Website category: university
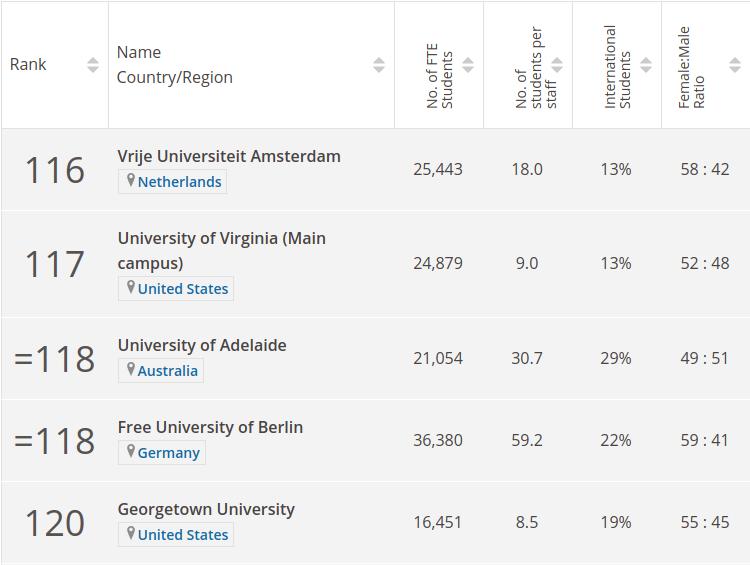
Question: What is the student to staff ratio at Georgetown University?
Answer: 8.5

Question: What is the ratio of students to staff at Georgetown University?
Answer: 8.5

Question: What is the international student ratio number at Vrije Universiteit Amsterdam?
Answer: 13%

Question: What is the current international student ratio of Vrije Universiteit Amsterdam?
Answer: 13%

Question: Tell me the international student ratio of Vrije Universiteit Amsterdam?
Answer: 13%

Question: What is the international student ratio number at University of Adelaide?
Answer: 29%

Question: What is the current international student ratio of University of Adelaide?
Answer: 29%

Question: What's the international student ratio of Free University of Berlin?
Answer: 22%

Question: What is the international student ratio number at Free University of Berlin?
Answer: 22%

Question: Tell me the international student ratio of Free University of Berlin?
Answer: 22%

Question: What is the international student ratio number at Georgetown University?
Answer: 19%

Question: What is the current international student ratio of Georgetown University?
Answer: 19%

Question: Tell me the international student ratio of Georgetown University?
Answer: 19%

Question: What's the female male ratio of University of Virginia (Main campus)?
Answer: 52 : 48

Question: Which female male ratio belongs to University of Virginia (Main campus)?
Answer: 52 : 48

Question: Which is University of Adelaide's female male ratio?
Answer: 49 : 51

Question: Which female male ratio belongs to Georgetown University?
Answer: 55 : 45

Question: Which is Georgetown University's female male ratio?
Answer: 55 : 45

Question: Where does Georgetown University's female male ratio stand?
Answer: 55 : 45

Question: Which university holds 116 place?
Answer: Vrije Universiteit Amsterdam

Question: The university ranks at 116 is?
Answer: Vrije Universiteit Amsterdam

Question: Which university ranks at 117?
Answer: University of Virginia (Main campus)

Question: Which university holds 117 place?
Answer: University of Virginia (Main campus)

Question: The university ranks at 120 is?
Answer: Georgetown University

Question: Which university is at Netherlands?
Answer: Vrije Universiteit Amsterdam

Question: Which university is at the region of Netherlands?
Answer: Vrije Universiteit Amsterdam

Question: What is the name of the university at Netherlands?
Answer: Vrije Universiteit Amsterdam

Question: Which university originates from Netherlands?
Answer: Vrije Universiteit Amsterdam

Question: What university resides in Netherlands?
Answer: Vrije Universiteit Amsterdam

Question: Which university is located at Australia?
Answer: University of Adelaide

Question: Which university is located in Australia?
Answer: University of Adelaide

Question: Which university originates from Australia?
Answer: University of Adelaide

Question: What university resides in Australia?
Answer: University of Adelaide

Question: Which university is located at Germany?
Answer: Free University of Berlin

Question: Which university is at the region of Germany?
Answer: Free University of Berlin

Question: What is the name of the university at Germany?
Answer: Free University of Berlin

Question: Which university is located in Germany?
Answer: Free University of Berlin

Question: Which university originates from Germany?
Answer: Free University of Berlin

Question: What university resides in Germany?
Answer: Free University of Berlin

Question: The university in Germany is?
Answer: Free University of Berlin

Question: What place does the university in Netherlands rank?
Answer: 116

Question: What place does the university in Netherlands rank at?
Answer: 116

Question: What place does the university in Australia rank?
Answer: =118

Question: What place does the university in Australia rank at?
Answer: =118

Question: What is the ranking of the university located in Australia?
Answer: =118

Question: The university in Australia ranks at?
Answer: =118

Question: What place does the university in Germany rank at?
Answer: =118

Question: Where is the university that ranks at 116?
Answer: Netherlands

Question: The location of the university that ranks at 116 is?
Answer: Netherlands

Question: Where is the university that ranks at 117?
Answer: United States